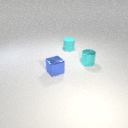
small cyan metal cylinder in front of small cyan rubber cylinder